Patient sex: M
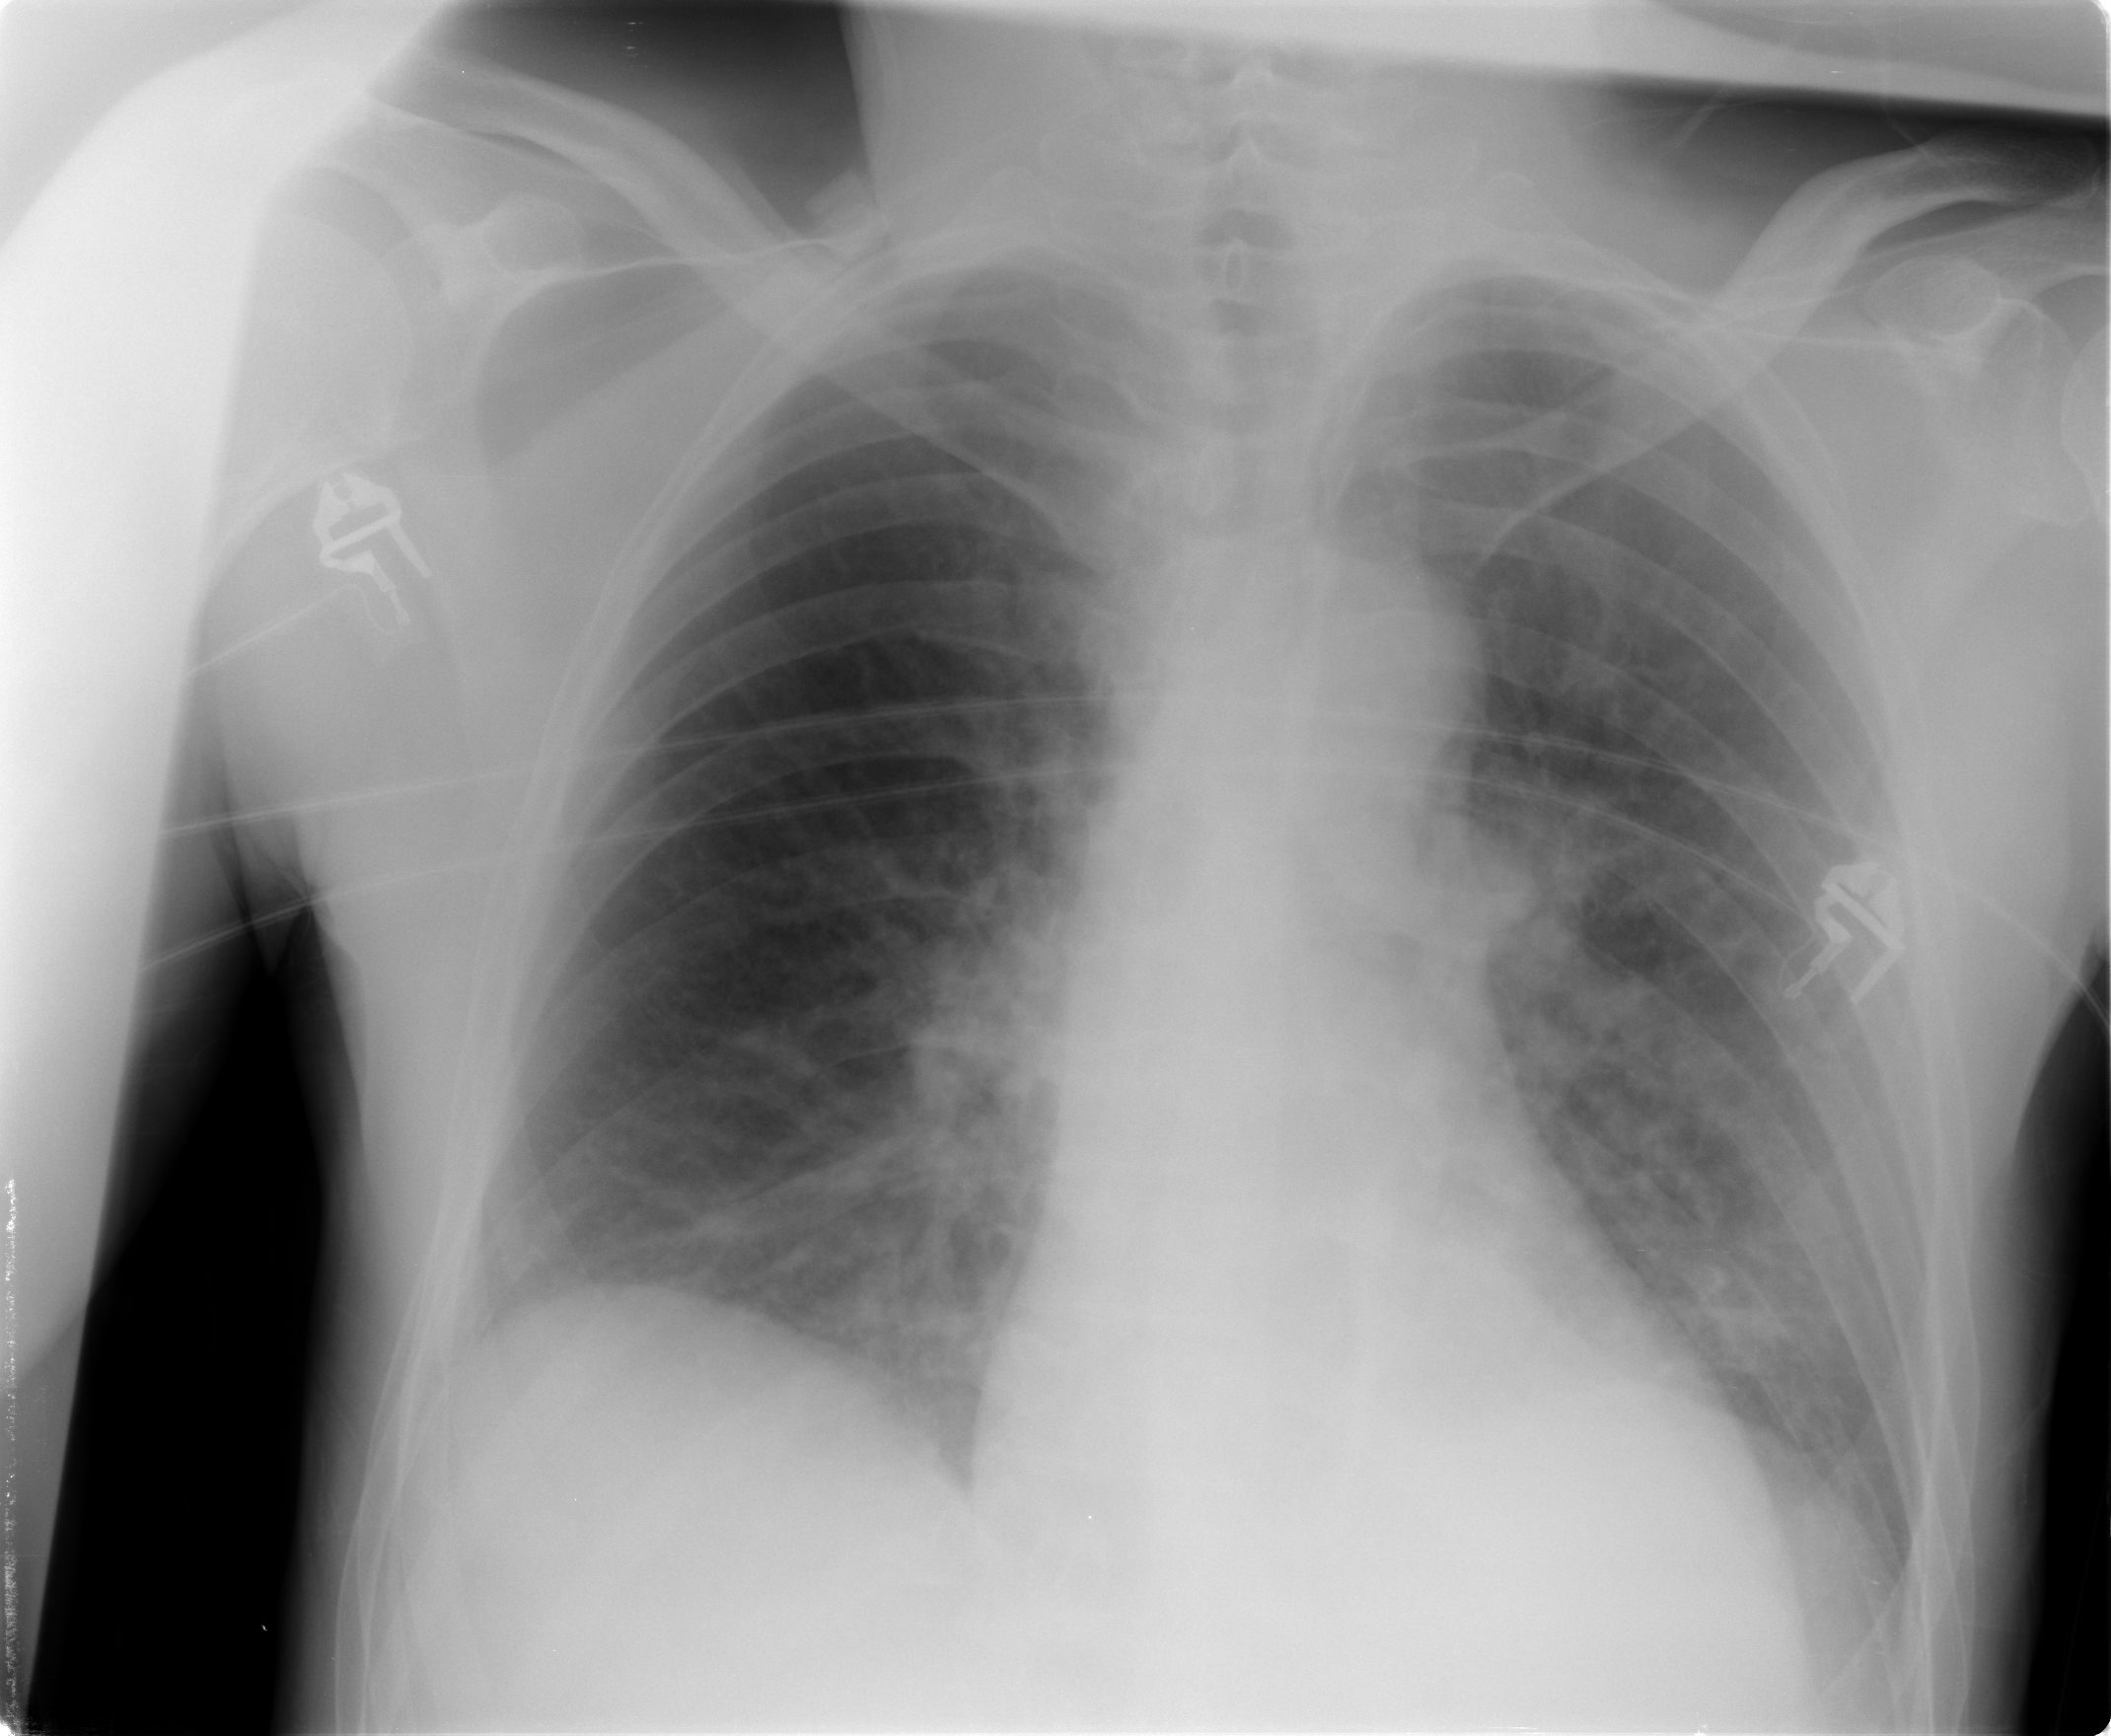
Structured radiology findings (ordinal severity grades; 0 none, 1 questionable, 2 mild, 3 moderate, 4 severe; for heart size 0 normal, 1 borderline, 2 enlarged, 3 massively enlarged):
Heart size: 0
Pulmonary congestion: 3
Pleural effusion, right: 0
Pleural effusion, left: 0
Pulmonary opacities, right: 2
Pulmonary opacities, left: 2
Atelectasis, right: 2
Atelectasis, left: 2